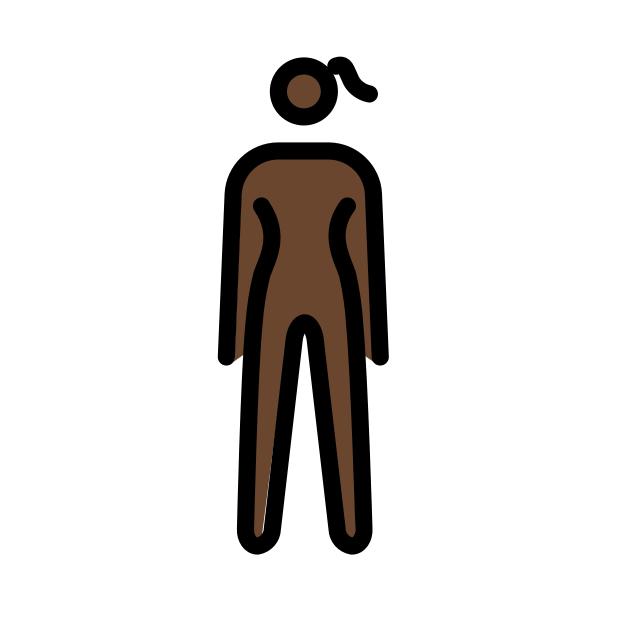
woman standing: dark skin tone